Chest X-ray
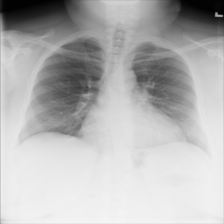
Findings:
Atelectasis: negative
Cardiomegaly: negative
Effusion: negative
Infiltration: negative
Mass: negative
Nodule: negative
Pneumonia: negative
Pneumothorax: negative
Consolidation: negative
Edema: negative
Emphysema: negative
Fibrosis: negative
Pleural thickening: negative
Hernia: negative